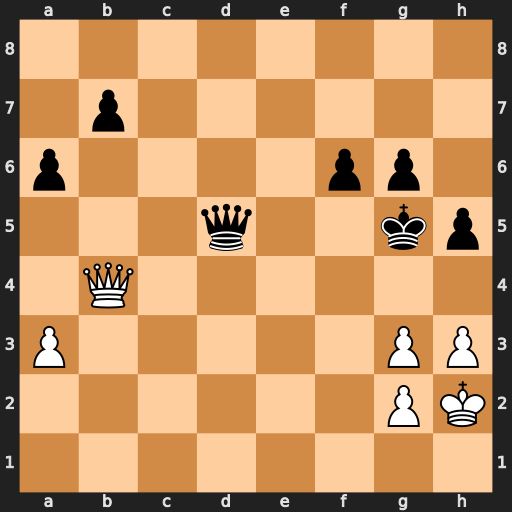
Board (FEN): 8/1p6/p4pp1/3q2kp/1Q6/P5PP/6PK/8
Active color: w
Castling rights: -
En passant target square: -
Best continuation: Qf4#